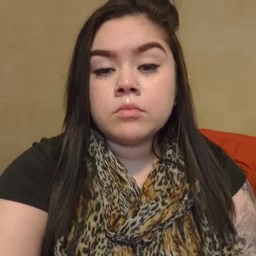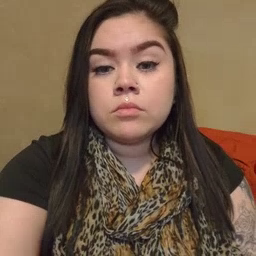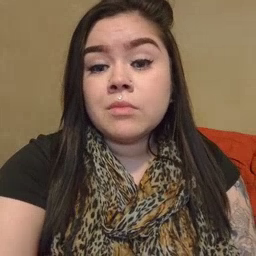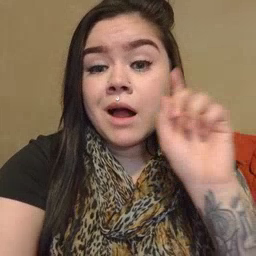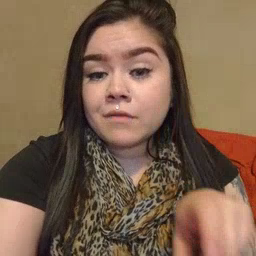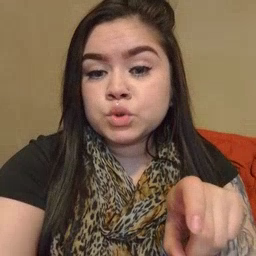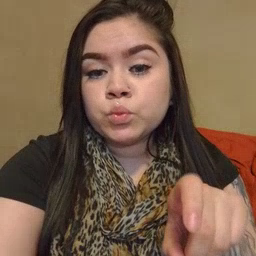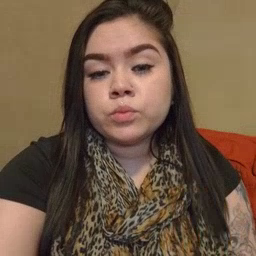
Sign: haveto